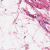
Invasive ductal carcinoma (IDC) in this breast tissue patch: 0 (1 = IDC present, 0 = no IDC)